Here is the wavelet time-frequency representation (scalogram) of a rolling-element bearing's vibration measurement. What is the most likely bearing condition (normal, inner_race, outer_race, ball)?
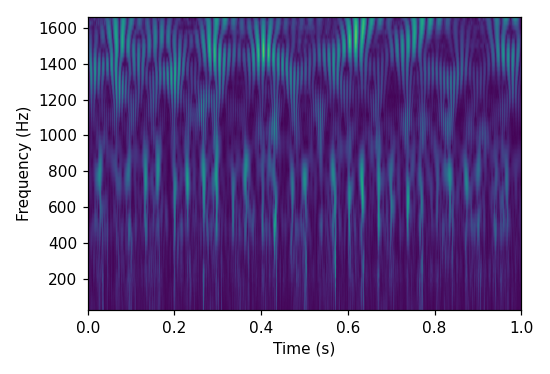
Answer: ball